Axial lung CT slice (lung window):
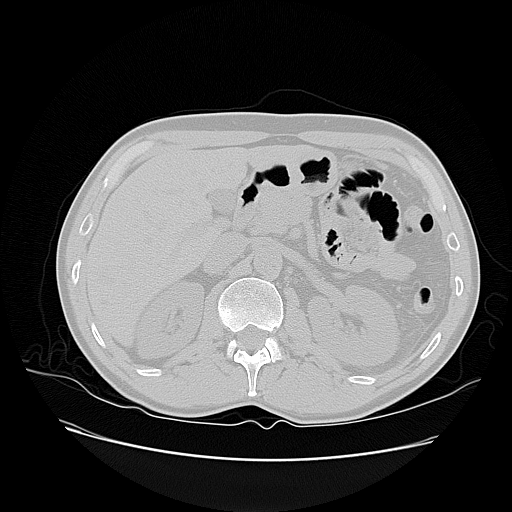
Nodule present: no